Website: crate-barrel
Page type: billing-address
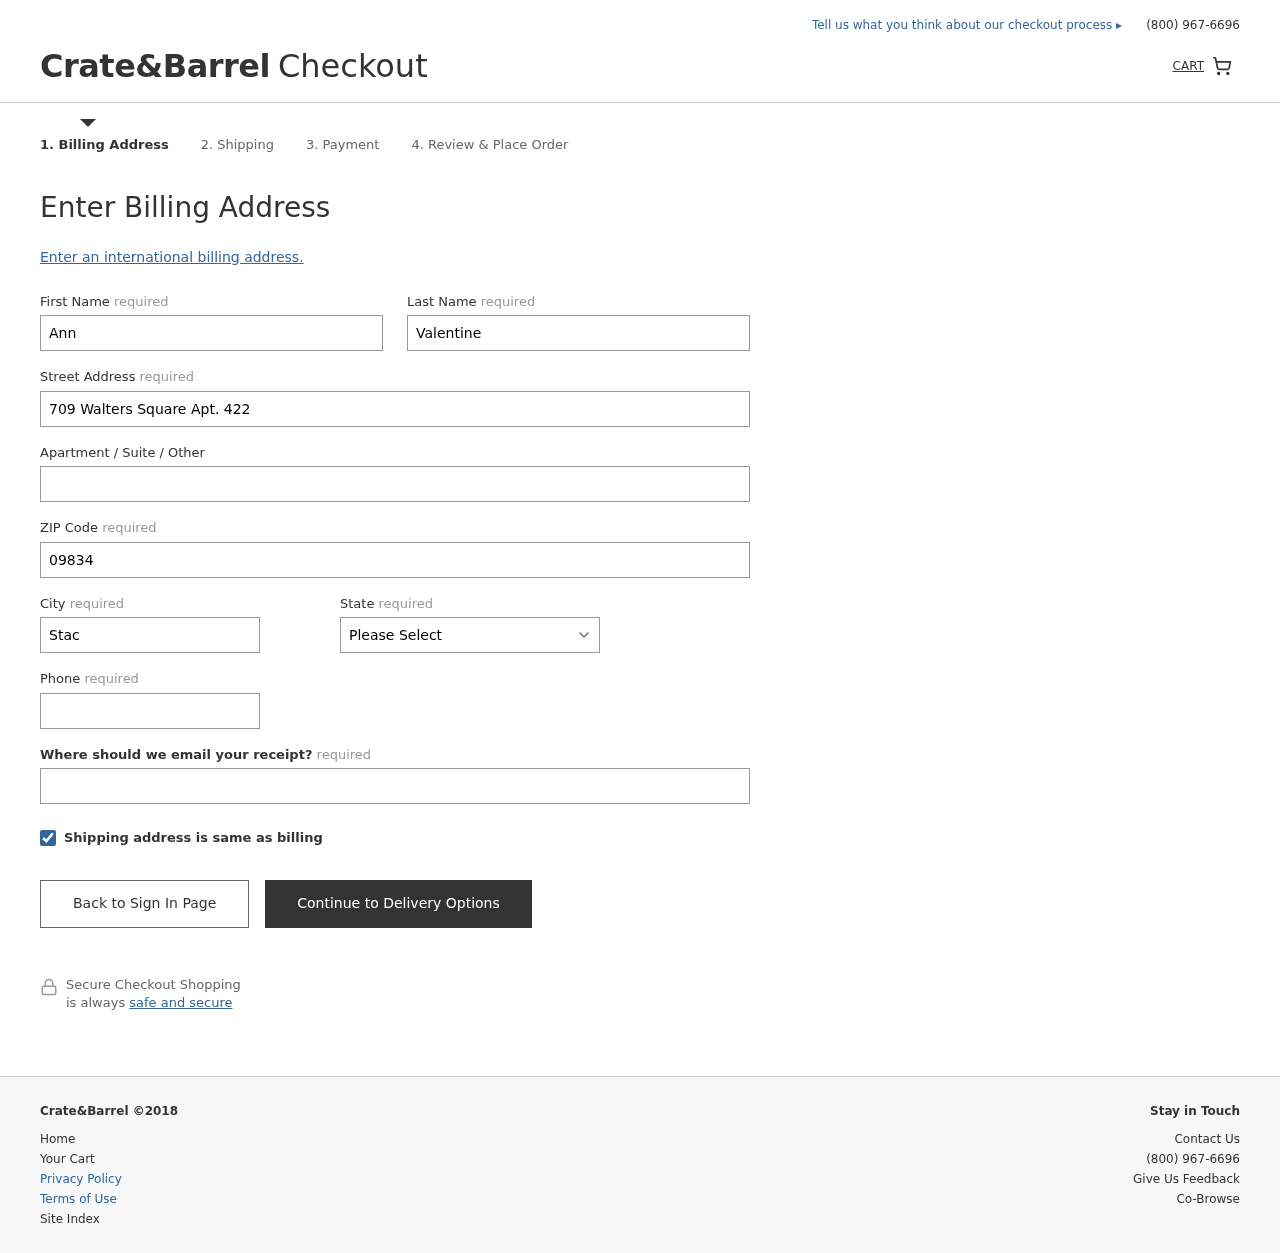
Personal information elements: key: PII_STATE
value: Maine
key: PII_FIRSTNAME
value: Ann
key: PII_LASTNAME
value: Valentine
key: PII_STREET
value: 709 Walters Square Apt. 422
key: PII_POSTCODE
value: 09834
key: PII_CITY
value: Staceyfurt
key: PII_PHONE
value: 3362941264
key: PII_EMAIL
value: ann_valentine@gmail.com